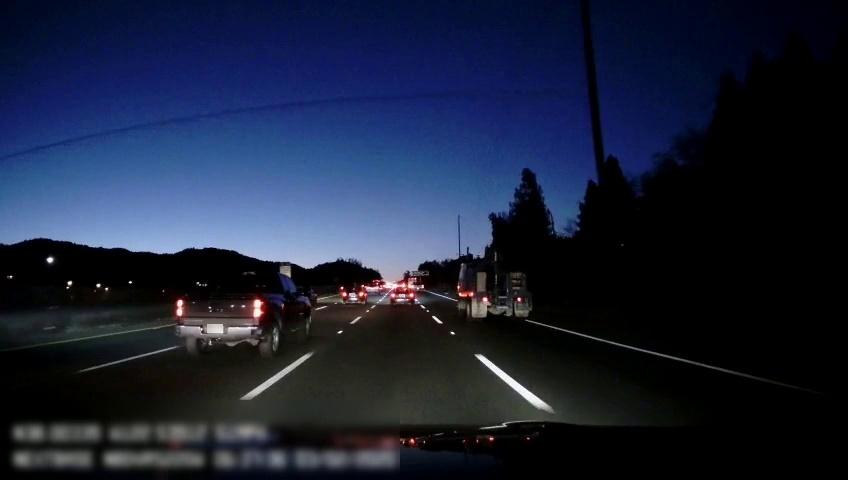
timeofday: Night
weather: Other
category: Drivable Space
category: Vehicles | Other LV
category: Vehicles | SUV
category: Vehicles | Truck
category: Vehicles | Car
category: Vehicles | Car
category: Vehicles | Car
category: Vehicles | Car
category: Lanes | Alternate Lane
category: Lanes | Current Lane
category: Lanes | Current Lane
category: Lanes | Alternate Lane
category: Lanes | Alternate Lane
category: Traffic | Signs